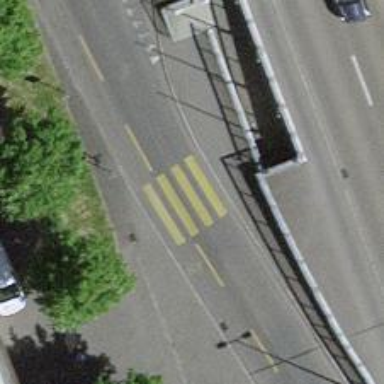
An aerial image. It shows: Marked zebra crossing with clear markings.